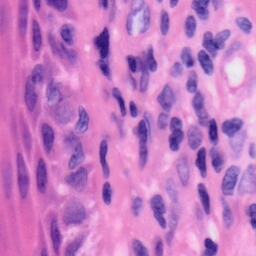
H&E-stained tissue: Skin